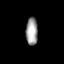
Tissue: prostate
Cell type: T cells
Senescence score: 0.6907
Nuclear area (px): 319
Mean DAPI intensity: 159.674